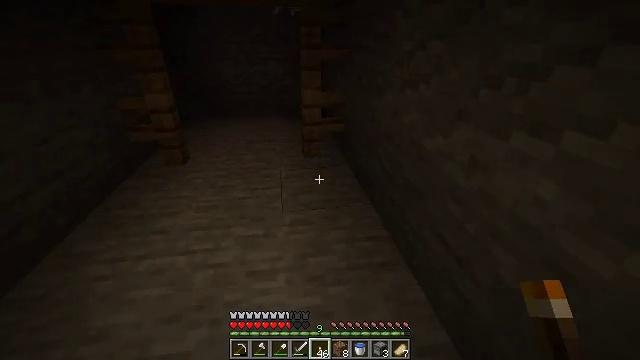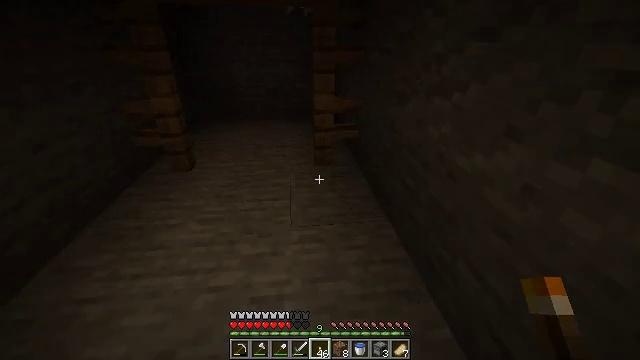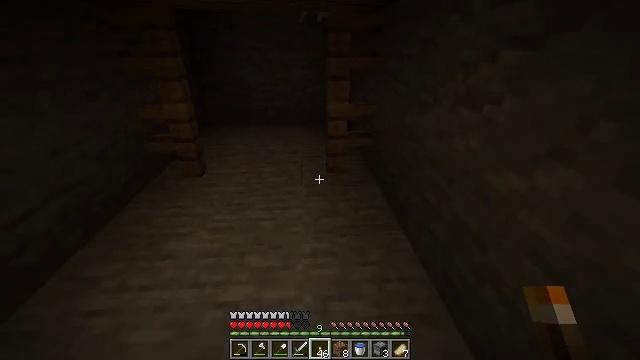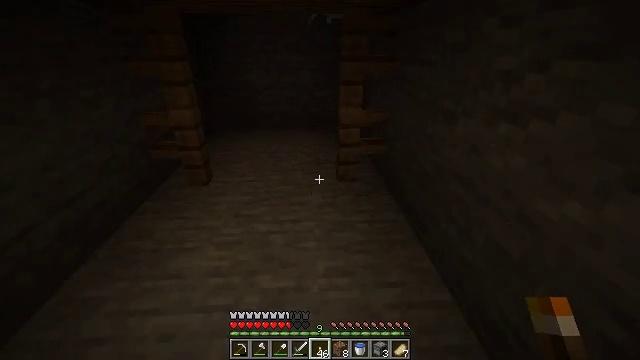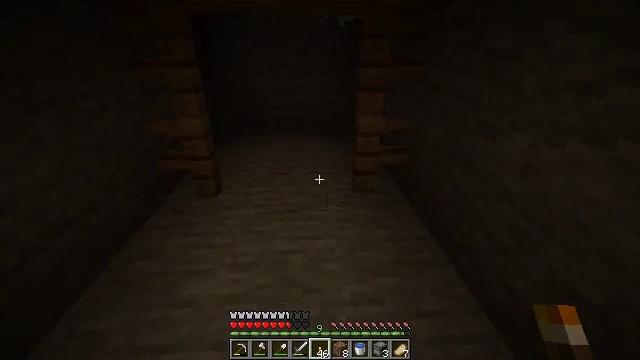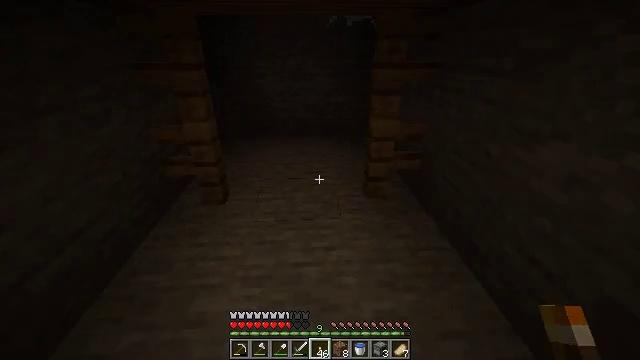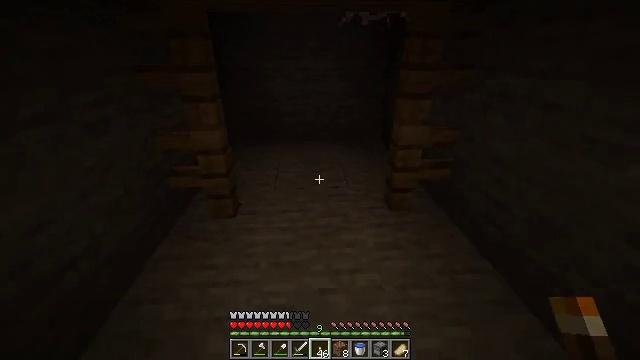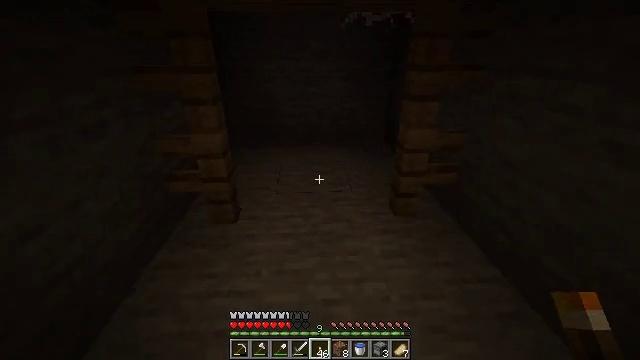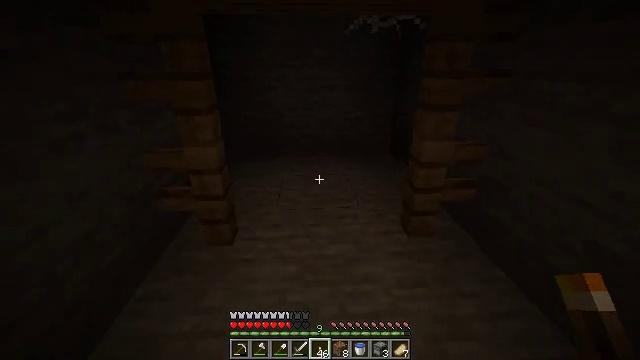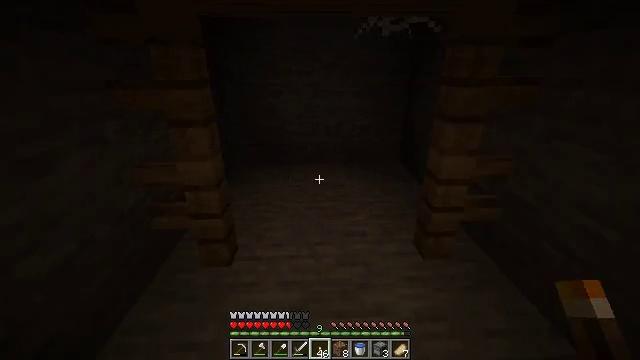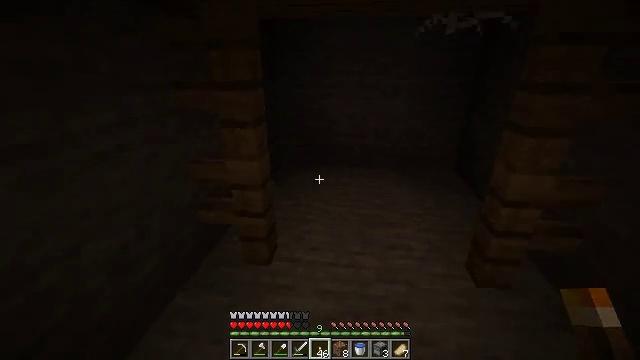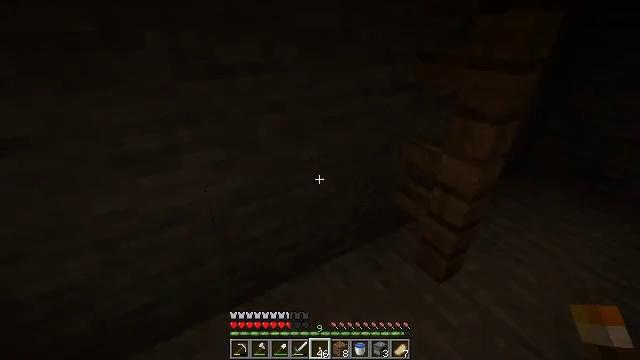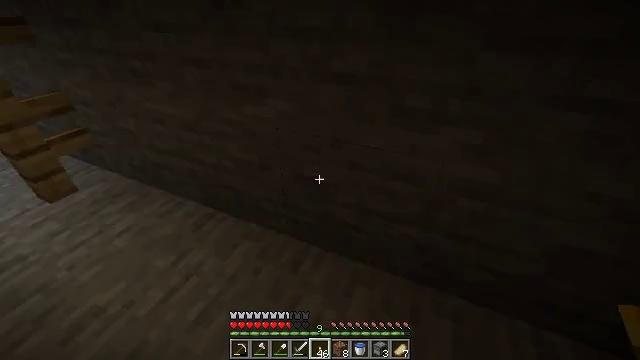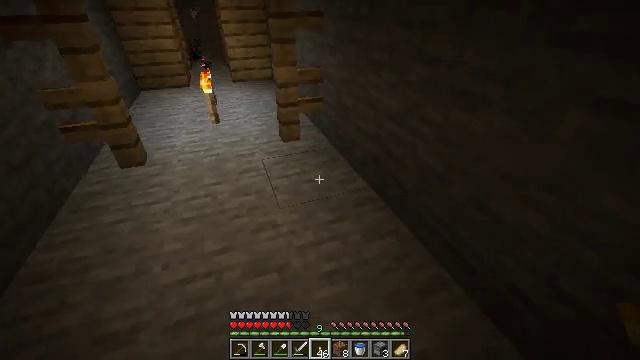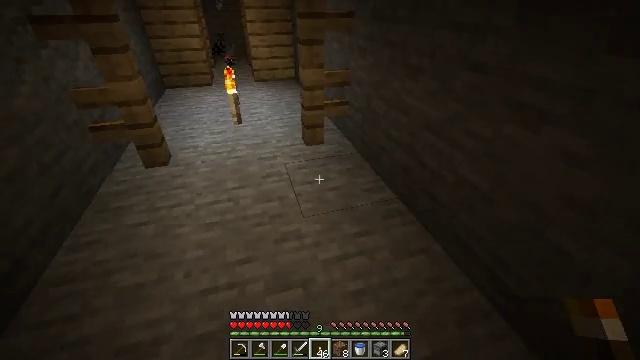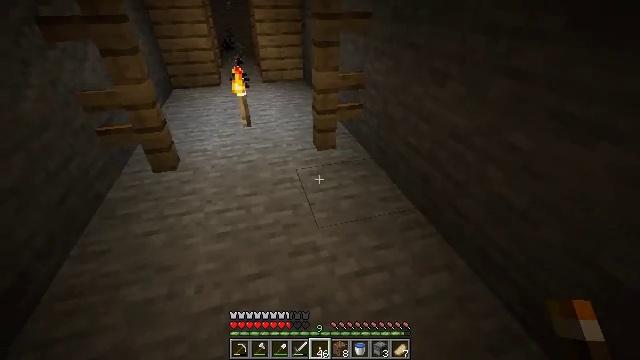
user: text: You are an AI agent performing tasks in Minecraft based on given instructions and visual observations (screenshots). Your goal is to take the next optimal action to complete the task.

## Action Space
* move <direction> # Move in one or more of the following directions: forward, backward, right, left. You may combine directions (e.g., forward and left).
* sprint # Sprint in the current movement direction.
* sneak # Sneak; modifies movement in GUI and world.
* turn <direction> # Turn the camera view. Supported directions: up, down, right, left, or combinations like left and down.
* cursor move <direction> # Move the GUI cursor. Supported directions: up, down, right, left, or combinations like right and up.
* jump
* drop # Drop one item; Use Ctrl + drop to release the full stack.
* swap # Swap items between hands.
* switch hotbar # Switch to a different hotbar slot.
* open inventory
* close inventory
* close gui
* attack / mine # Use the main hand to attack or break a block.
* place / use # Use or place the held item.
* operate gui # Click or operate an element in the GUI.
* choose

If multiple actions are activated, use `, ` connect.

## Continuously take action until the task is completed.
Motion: motion action
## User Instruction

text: Break the torch to collect it.
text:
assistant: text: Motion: move forward and move left, turn left
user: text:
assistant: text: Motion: move forward and move left, turn left
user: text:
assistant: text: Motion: move forward and move left
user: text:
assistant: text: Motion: move forward and move left
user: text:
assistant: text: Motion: move forward and move left
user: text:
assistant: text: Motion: move forward
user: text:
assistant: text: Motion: move forward
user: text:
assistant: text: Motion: move forward, turn up
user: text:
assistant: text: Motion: move forward, turn left
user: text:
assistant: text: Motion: move forward, turn left
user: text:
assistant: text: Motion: move forward, turn left and down
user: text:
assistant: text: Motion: move left, turn left and down
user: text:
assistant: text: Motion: move forward and move left, turn left
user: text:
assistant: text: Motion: move forward and move left, turn left
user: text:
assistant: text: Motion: move forward and move left
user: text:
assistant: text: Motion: move forward and move left
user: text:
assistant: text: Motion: move forward and move left
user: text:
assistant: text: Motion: move forward and move left
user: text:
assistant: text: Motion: move forward
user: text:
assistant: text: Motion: move forward
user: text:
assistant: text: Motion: move forward, turn left
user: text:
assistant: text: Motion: move forward, turn left and up
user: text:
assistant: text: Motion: move forward, turn left and up
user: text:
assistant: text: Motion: move forward, turn left
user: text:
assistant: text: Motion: move forward, turn left
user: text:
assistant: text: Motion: move forward, turn left, attack / mine
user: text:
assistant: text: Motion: move forward, turn left, attack / mine
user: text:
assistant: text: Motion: move forward, attack / mine
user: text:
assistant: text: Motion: move forward
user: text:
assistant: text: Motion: move forward